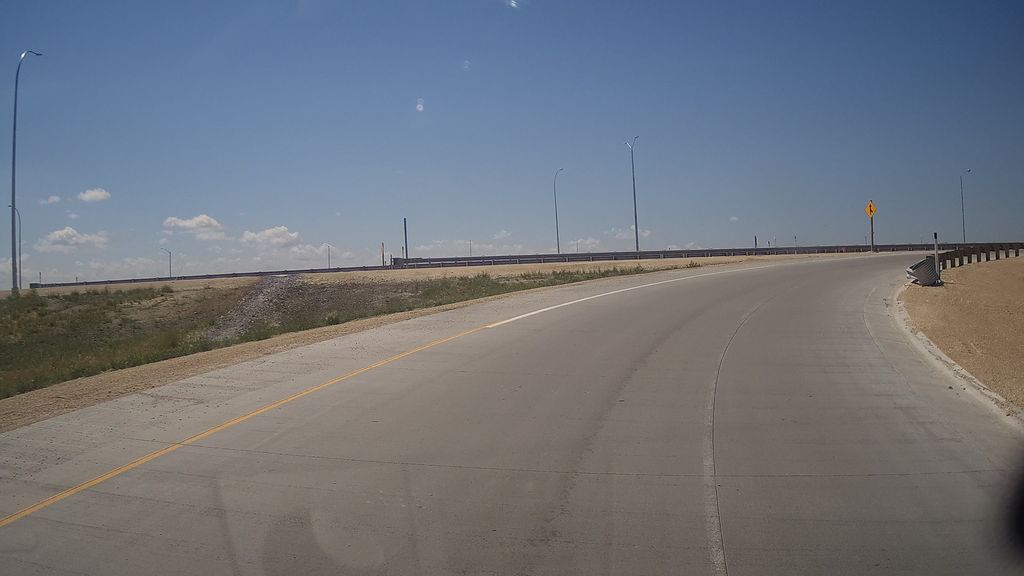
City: winnipeg